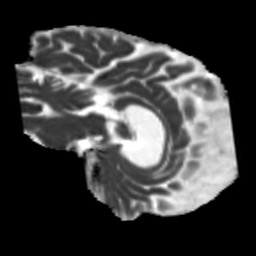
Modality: MD
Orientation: sagittal
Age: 71
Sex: male
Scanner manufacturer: siemens
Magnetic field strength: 3 T
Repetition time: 5.25 s
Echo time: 0.08 s